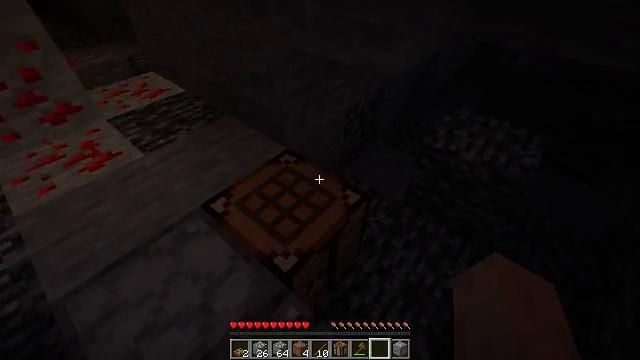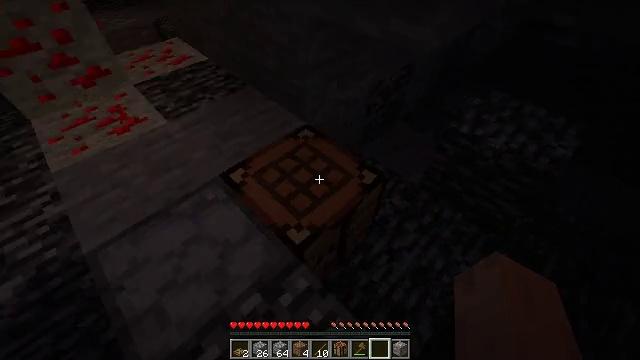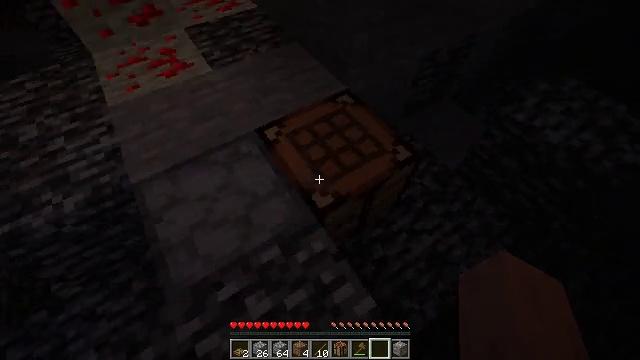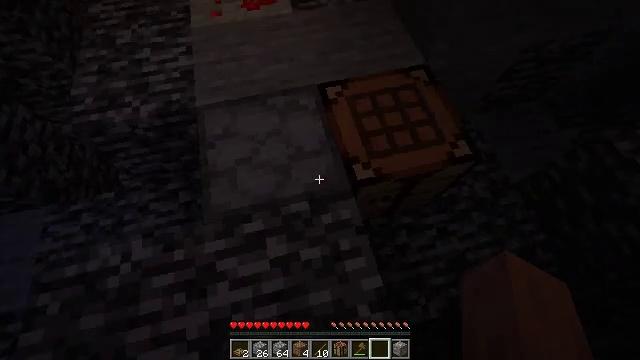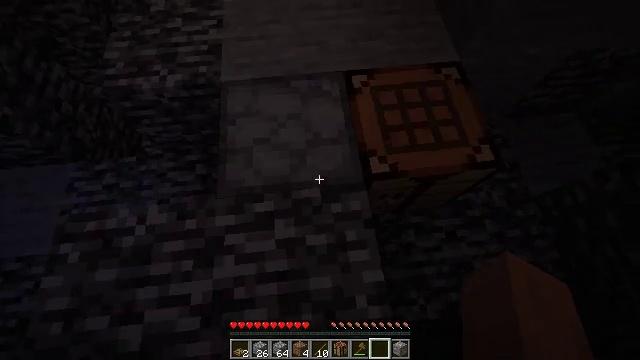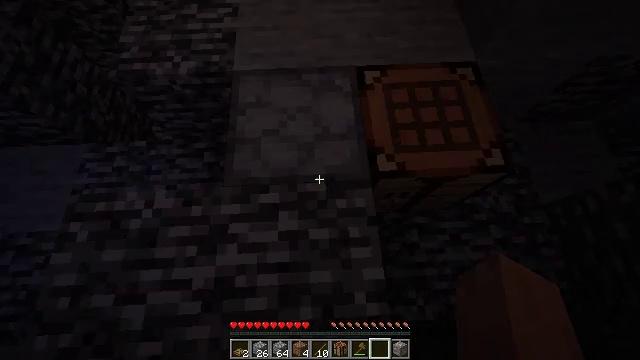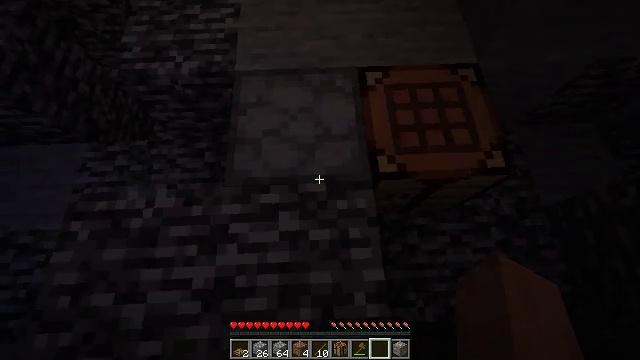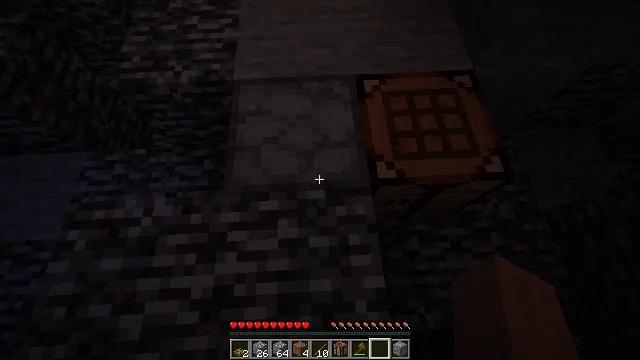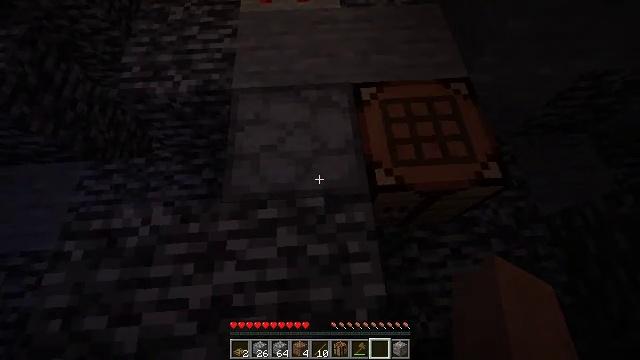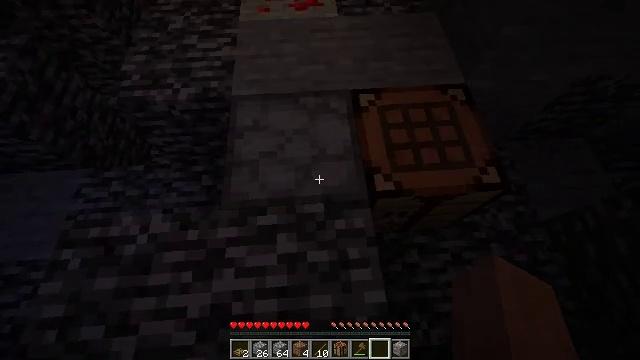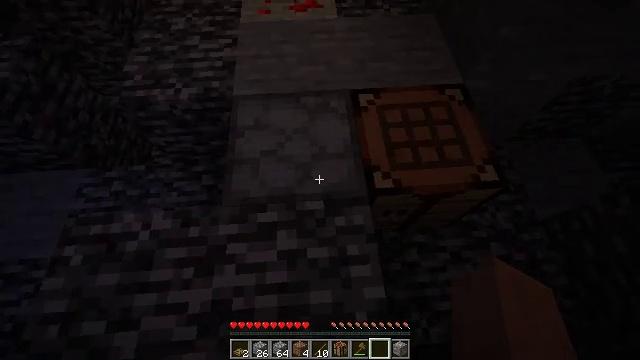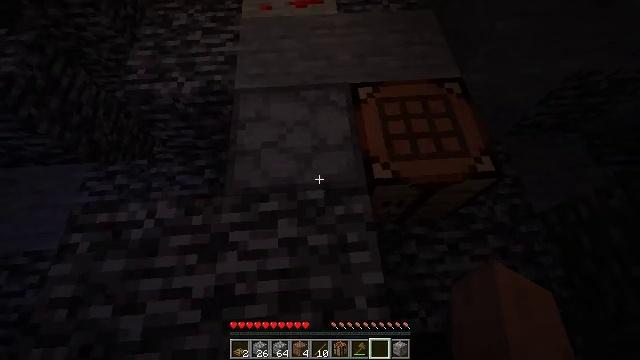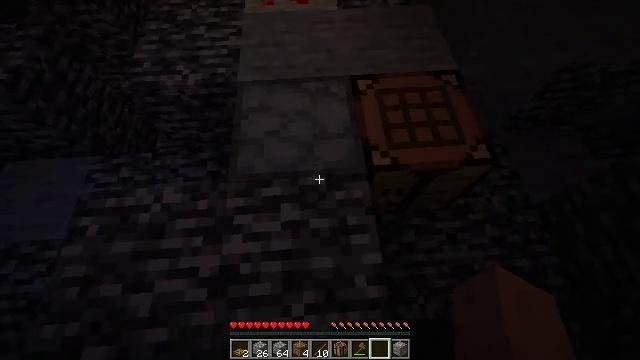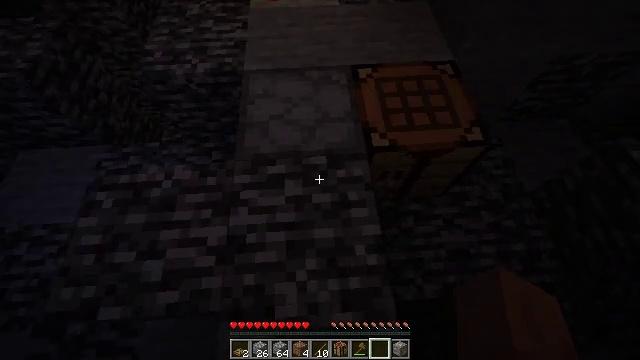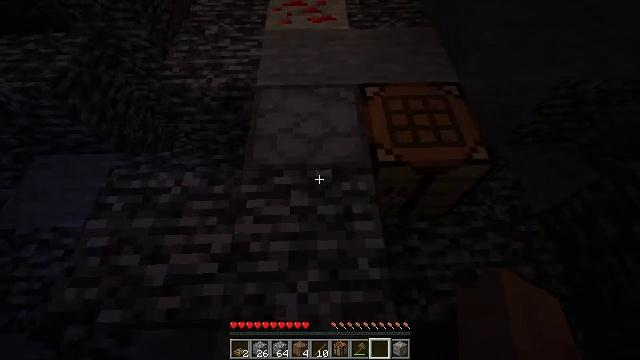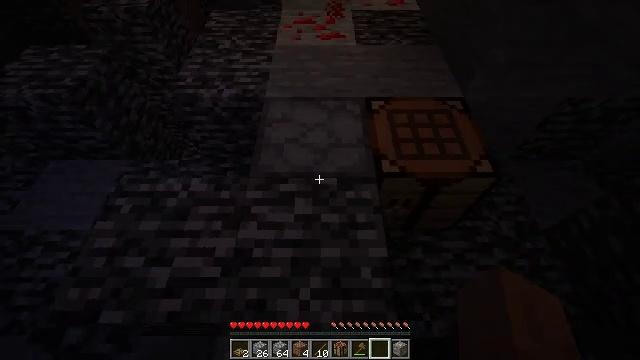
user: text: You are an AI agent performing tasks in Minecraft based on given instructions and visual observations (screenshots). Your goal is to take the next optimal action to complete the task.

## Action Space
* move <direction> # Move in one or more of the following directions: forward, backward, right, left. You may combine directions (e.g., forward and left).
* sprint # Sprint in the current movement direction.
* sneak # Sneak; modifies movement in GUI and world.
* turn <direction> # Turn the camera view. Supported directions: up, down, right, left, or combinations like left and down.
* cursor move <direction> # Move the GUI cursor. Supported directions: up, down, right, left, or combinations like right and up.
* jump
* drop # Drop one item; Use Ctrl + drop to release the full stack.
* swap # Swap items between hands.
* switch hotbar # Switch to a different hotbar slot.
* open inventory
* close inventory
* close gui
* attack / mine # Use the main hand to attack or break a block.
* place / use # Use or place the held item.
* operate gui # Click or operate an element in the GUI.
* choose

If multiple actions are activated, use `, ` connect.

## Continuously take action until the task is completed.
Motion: motion action
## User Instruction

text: craft item air
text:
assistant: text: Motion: turn left and down
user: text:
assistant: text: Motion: turn left and down
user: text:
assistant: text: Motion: turn left and down
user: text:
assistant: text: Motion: turn left and down
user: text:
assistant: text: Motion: turn left and down
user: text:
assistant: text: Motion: no_op
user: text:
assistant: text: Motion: turn up
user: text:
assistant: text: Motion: turn up
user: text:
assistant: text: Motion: turn up
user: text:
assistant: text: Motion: move back
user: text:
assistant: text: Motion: move back
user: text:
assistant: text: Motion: move back
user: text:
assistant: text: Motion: turn up
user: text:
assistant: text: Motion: turn left and up
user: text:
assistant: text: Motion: turn left and up
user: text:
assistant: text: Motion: turn left and up
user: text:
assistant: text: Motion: turn up
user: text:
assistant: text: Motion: no_op
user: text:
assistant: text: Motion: turn up
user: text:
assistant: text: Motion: move forward
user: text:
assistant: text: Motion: move forward
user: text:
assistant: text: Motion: move forward
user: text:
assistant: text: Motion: no_op
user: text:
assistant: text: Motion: turn left and down
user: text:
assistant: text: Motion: turn left and down
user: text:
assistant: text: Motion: no_op
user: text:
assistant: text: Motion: use / place
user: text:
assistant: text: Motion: use / place
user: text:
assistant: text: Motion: use / place
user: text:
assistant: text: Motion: use / place